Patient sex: M
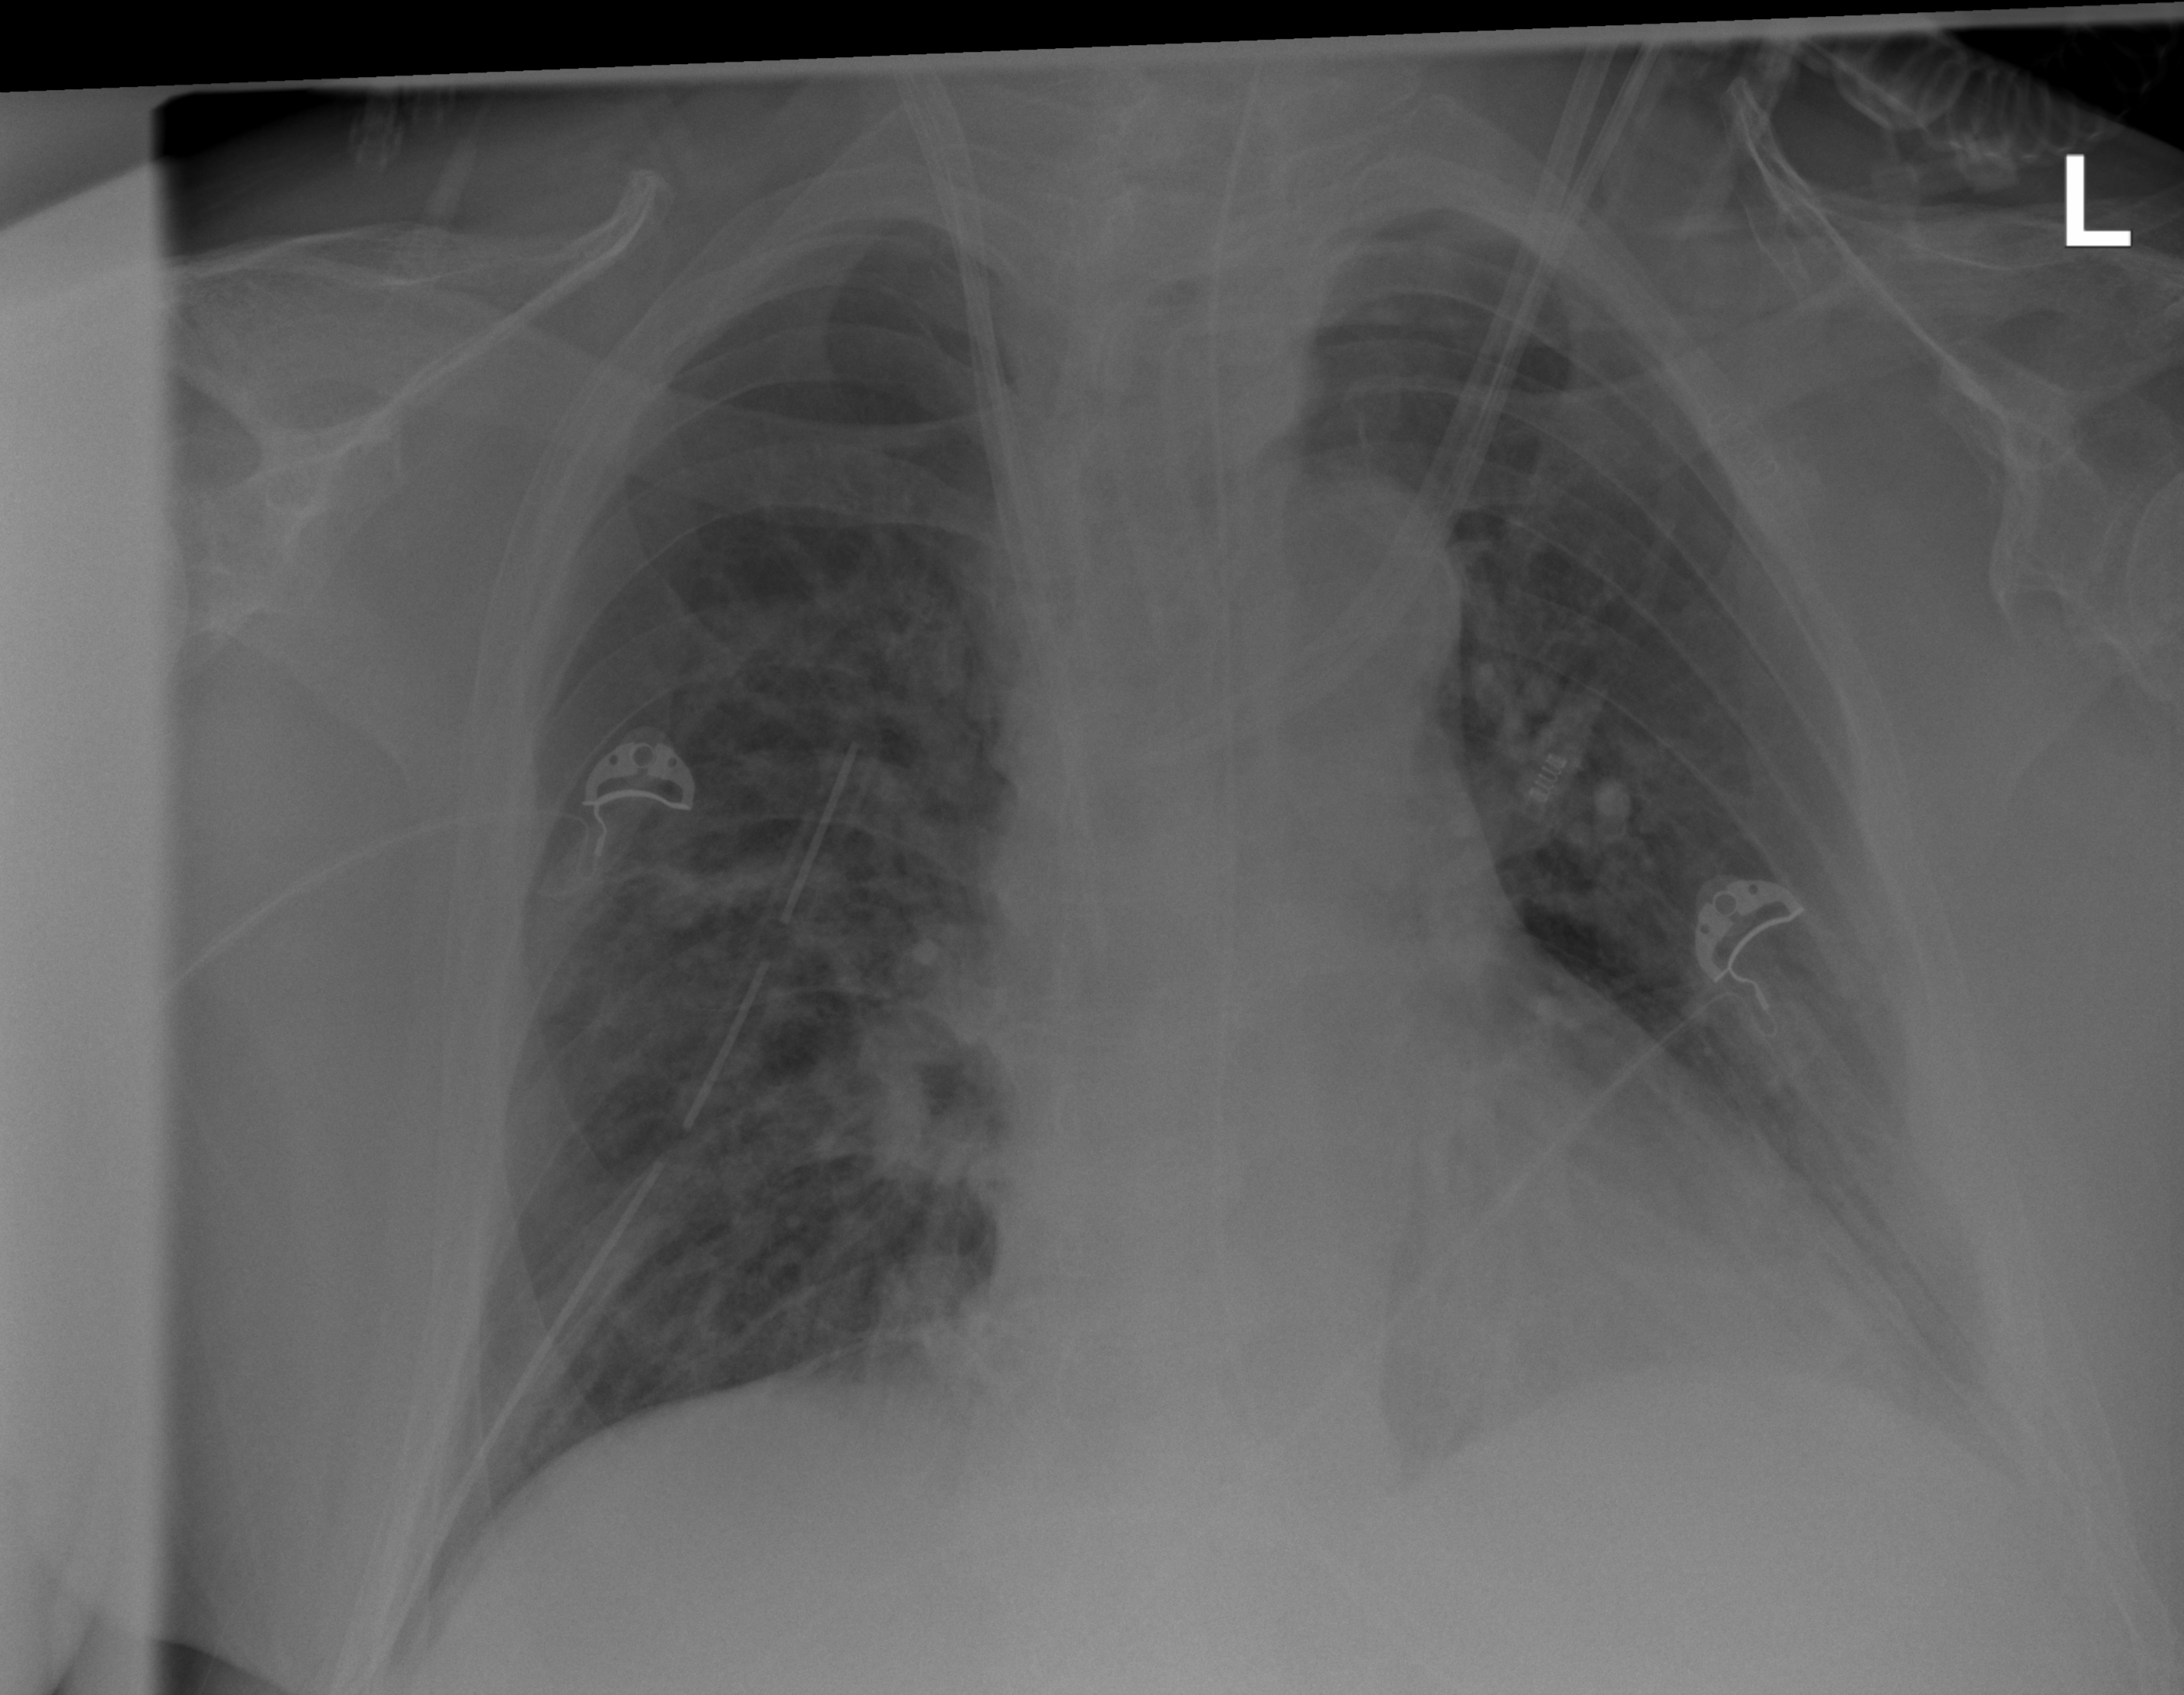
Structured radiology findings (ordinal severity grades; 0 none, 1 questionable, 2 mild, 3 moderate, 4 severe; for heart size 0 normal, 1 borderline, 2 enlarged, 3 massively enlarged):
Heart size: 0
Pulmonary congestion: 3
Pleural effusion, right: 0
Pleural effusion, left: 2
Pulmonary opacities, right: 2
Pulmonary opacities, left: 0
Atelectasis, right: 2
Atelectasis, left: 2